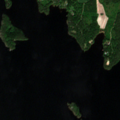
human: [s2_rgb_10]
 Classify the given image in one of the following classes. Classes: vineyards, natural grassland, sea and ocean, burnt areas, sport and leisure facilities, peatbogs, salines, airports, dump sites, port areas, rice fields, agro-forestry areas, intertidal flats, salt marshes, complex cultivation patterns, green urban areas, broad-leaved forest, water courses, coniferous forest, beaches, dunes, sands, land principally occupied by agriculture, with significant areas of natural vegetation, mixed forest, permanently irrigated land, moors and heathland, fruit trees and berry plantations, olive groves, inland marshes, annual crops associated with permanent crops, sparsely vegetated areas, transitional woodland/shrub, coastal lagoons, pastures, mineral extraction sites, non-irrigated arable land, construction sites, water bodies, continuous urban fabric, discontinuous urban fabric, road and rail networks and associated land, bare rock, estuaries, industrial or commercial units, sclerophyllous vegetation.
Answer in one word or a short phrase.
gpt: mixed forest, water bodies